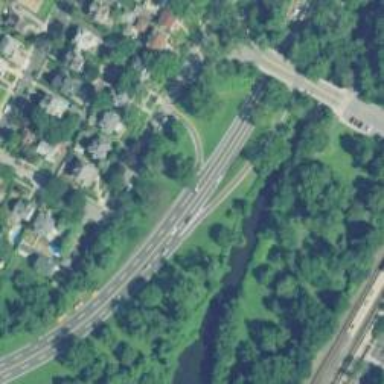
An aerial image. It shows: Trunk link highway.